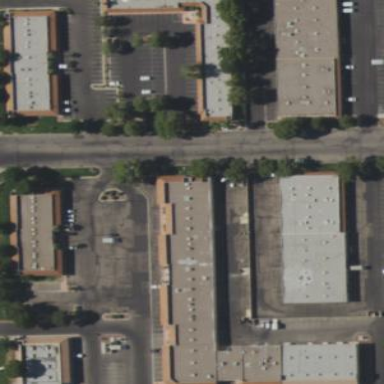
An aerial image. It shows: Retail building.